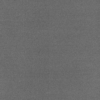
Label: dusty